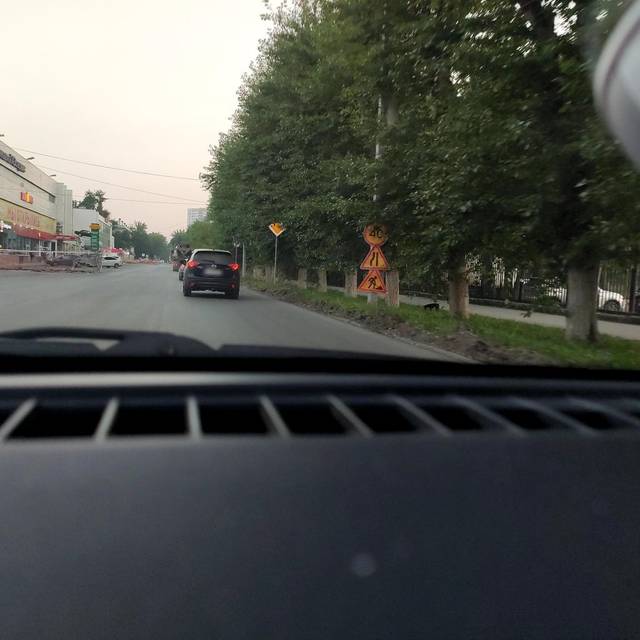
Region: Russia
Coordinates: 58.023, 56.296